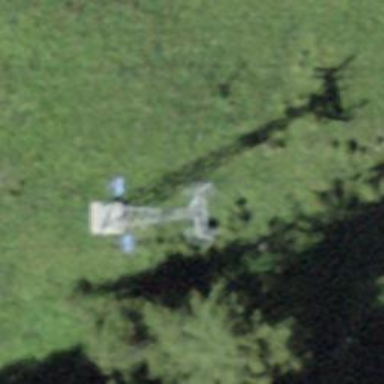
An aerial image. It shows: Pylon used for aerialway.